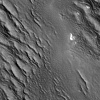
Atmospheric dust classification: not_dusty